You are looking at the wavelet scalogram of a bearing's acceleration signal. Determine the bearing's health state. Answer with exactly one of: normal, inner_race, outer_race, ball.
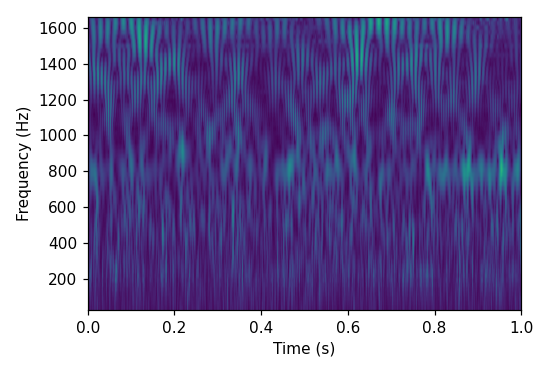
Answer: normal